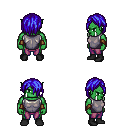
a pixel art fantasy rpg character, male body template, orc, green skin, steel chest armor, magenta pants, blue bangs hairstyle, cloth bracers, black shoes, four views (front, back, left, right), 2x2 character sprite sheet, small pixel art, hard edges, no anti-aliasing